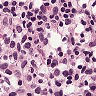
Metastatic tissue present: no